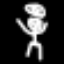
Label: angel